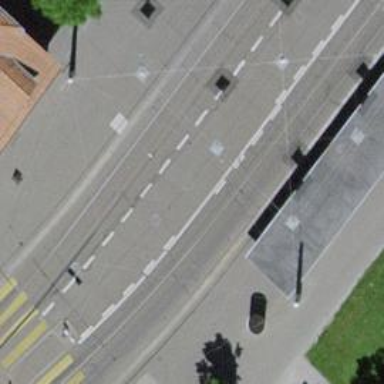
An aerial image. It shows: Tram stop for public transport.